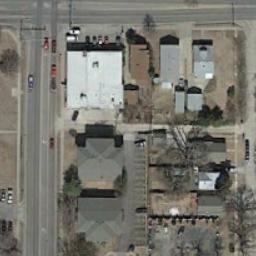
Label: residential